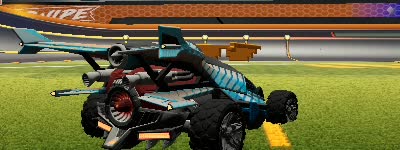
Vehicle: aftershock